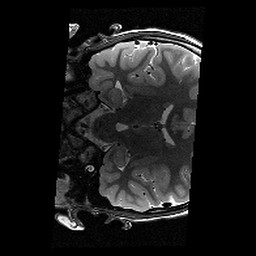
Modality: T2w
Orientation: coronal
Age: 11
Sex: male
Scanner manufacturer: siemens
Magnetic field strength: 3 T
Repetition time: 9.23 s
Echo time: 0.067 s